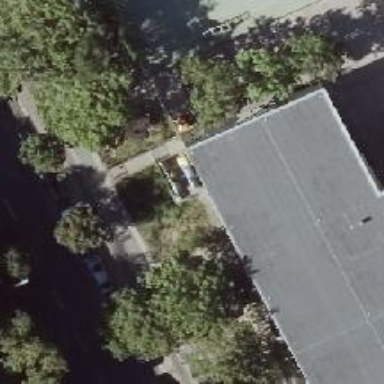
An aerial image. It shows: The building has flat gray roof.